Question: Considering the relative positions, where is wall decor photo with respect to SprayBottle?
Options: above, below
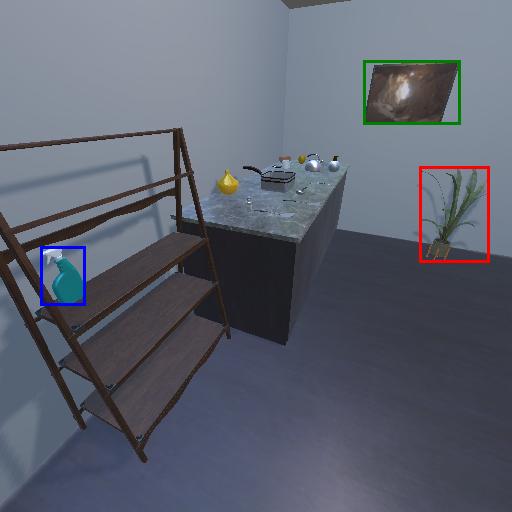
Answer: above